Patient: sex F, age 34
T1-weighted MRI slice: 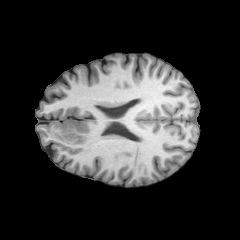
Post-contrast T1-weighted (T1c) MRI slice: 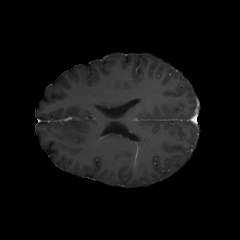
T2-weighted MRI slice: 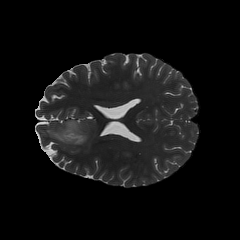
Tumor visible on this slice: yes
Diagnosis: Astrocytoma, IDH-mutant
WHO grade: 2